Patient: sex F, age 54
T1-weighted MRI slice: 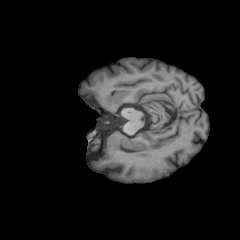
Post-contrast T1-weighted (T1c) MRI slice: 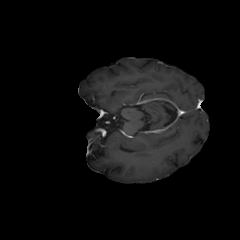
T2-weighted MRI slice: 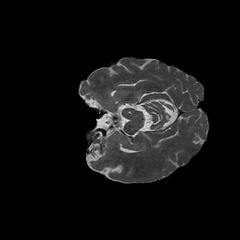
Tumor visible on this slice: no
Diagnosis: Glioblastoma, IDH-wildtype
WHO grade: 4